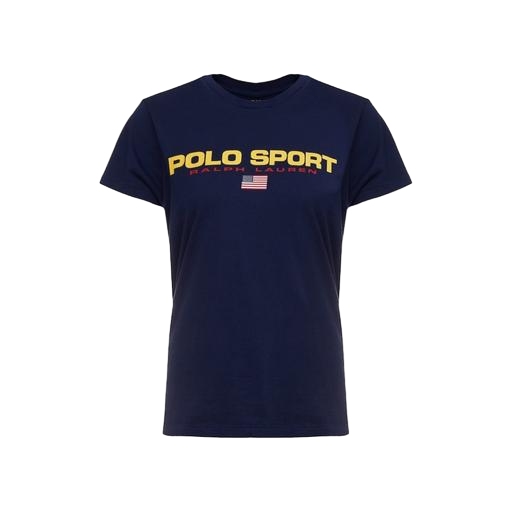
short sleeve sports logo, sport shirt, short sleeve polo, white background